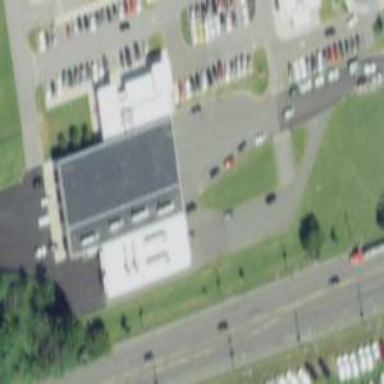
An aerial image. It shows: Building designated for vehicle inspection.